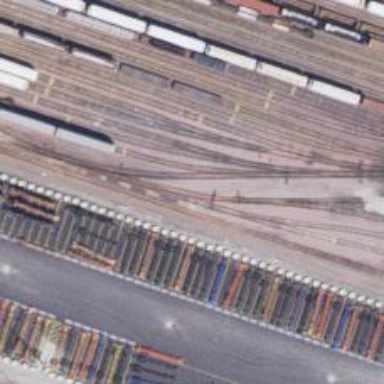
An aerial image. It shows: Railway yard used for servicing trains.